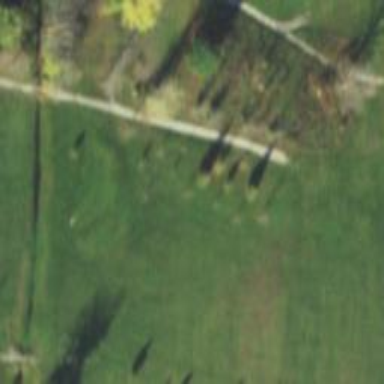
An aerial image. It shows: Scenic golf fairway.